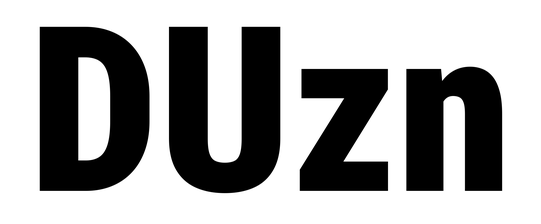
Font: Roboto_Condensed_Black